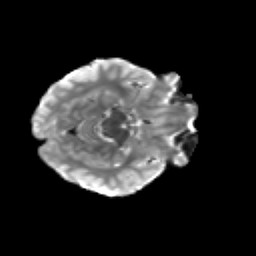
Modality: T2w
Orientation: axial
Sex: male
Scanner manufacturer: siemens
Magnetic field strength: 3 T
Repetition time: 5 s
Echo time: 0.071 s